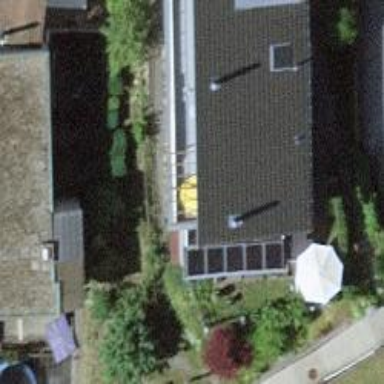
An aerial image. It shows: Solar photovoltaic panel generator.